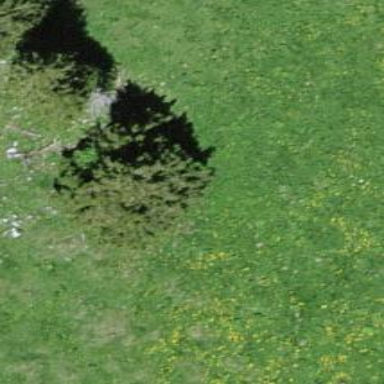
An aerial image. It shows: Evergreen tree with needle-leaved leaves.